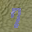
Label: 7